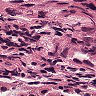
Metastatic tissue present: yes